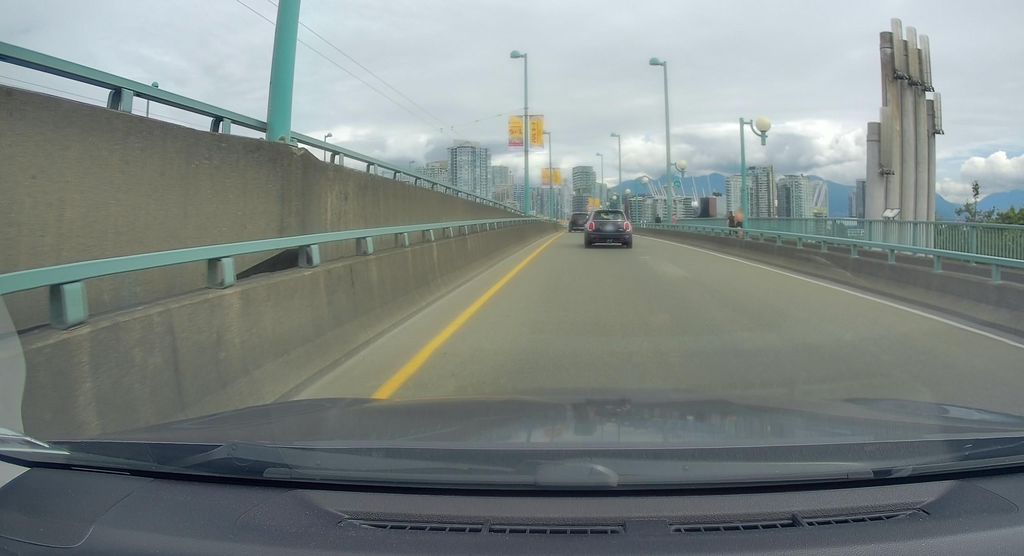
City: vancouver